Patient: sex F, age 40
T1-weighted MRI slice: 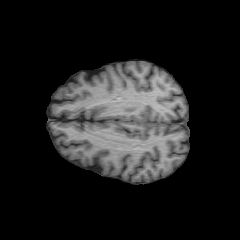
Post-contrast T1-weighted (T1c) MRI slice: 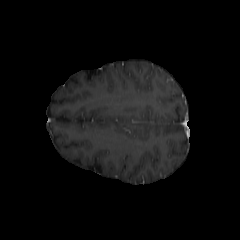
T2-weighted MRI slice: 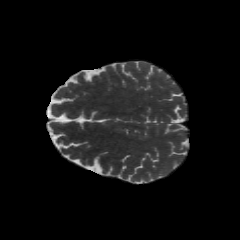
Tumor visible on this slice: no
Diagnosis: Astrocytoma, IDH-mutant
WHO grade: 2